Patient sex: M
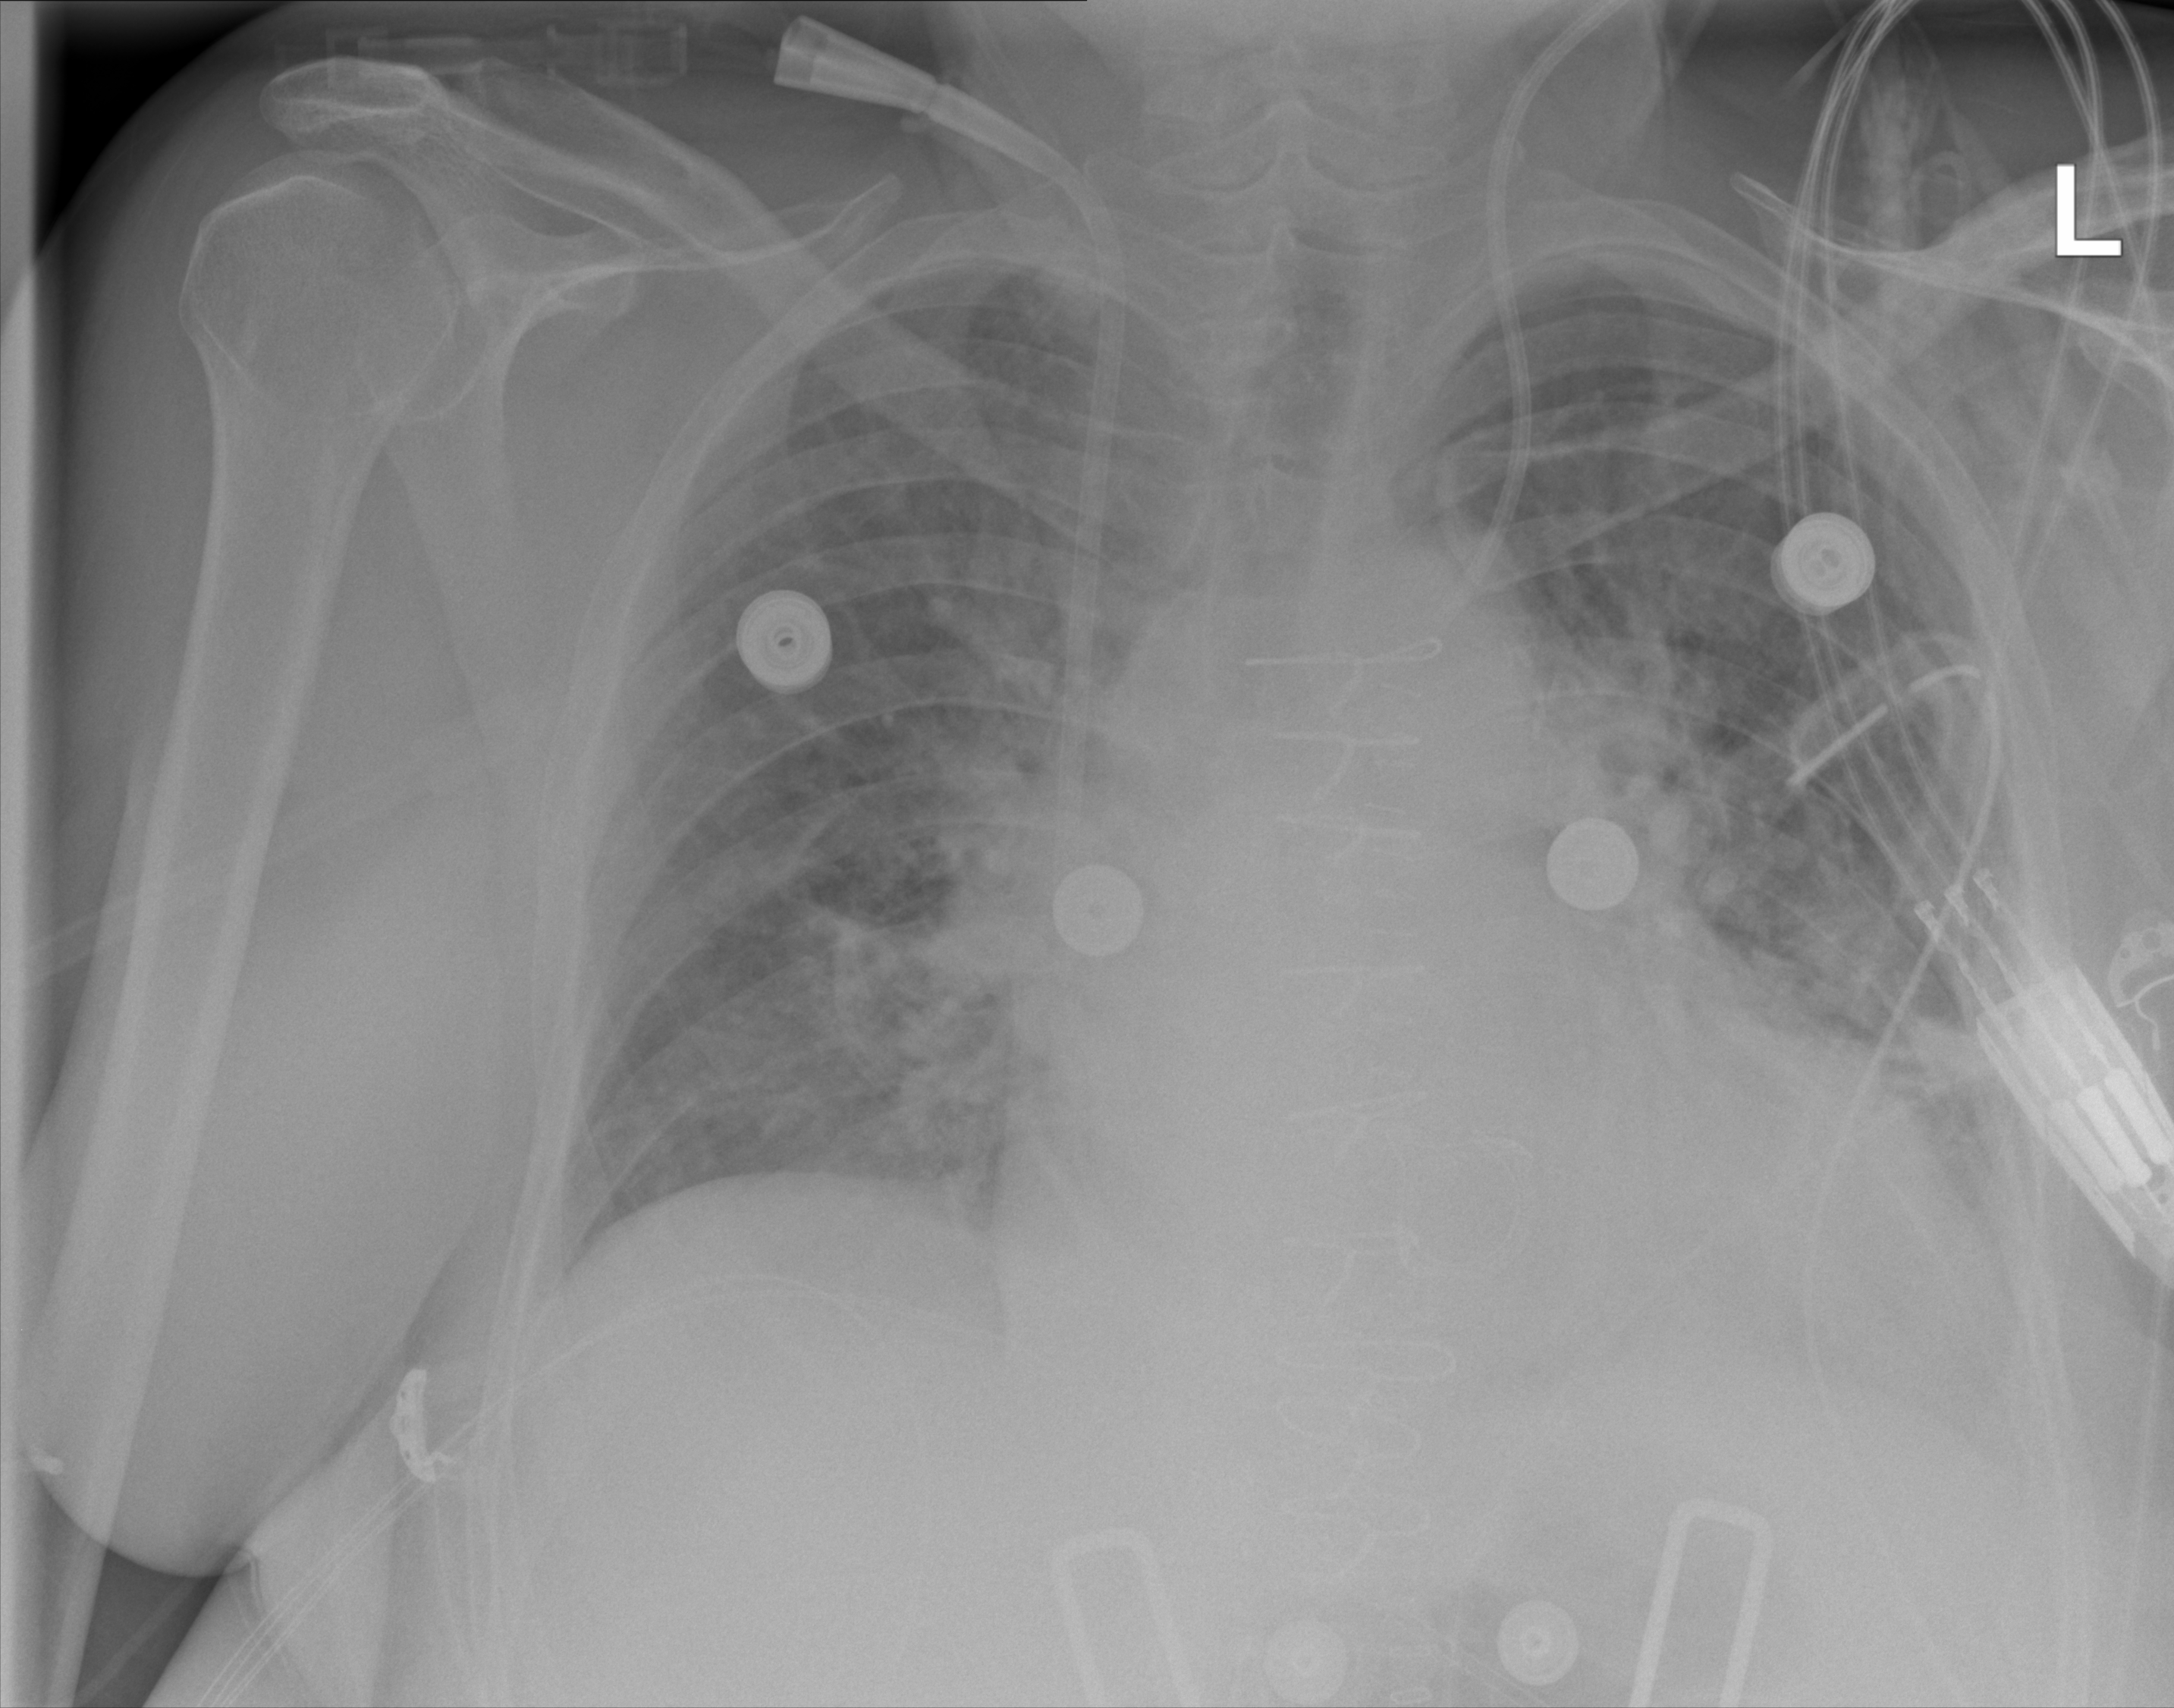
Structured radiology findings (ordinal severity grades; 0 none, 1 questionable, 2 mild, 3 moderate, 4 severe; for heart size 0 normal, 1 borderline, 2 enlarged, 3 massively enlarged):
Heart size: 2
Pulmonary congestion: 3
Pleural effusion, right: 0
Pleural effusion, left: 2
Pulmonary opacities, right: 2
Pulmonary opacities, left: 2
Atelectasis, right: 0
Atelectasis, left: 2